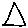
Label: triangle